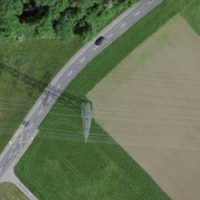
EUNIS habitat code: 52
Species observed at this site:
Cinclus cinclus